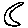
Label: moon